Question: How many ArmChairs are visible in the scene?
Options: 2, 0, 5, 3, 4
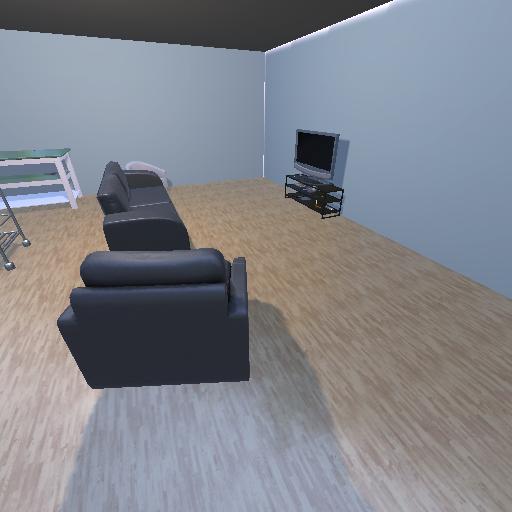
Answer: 2